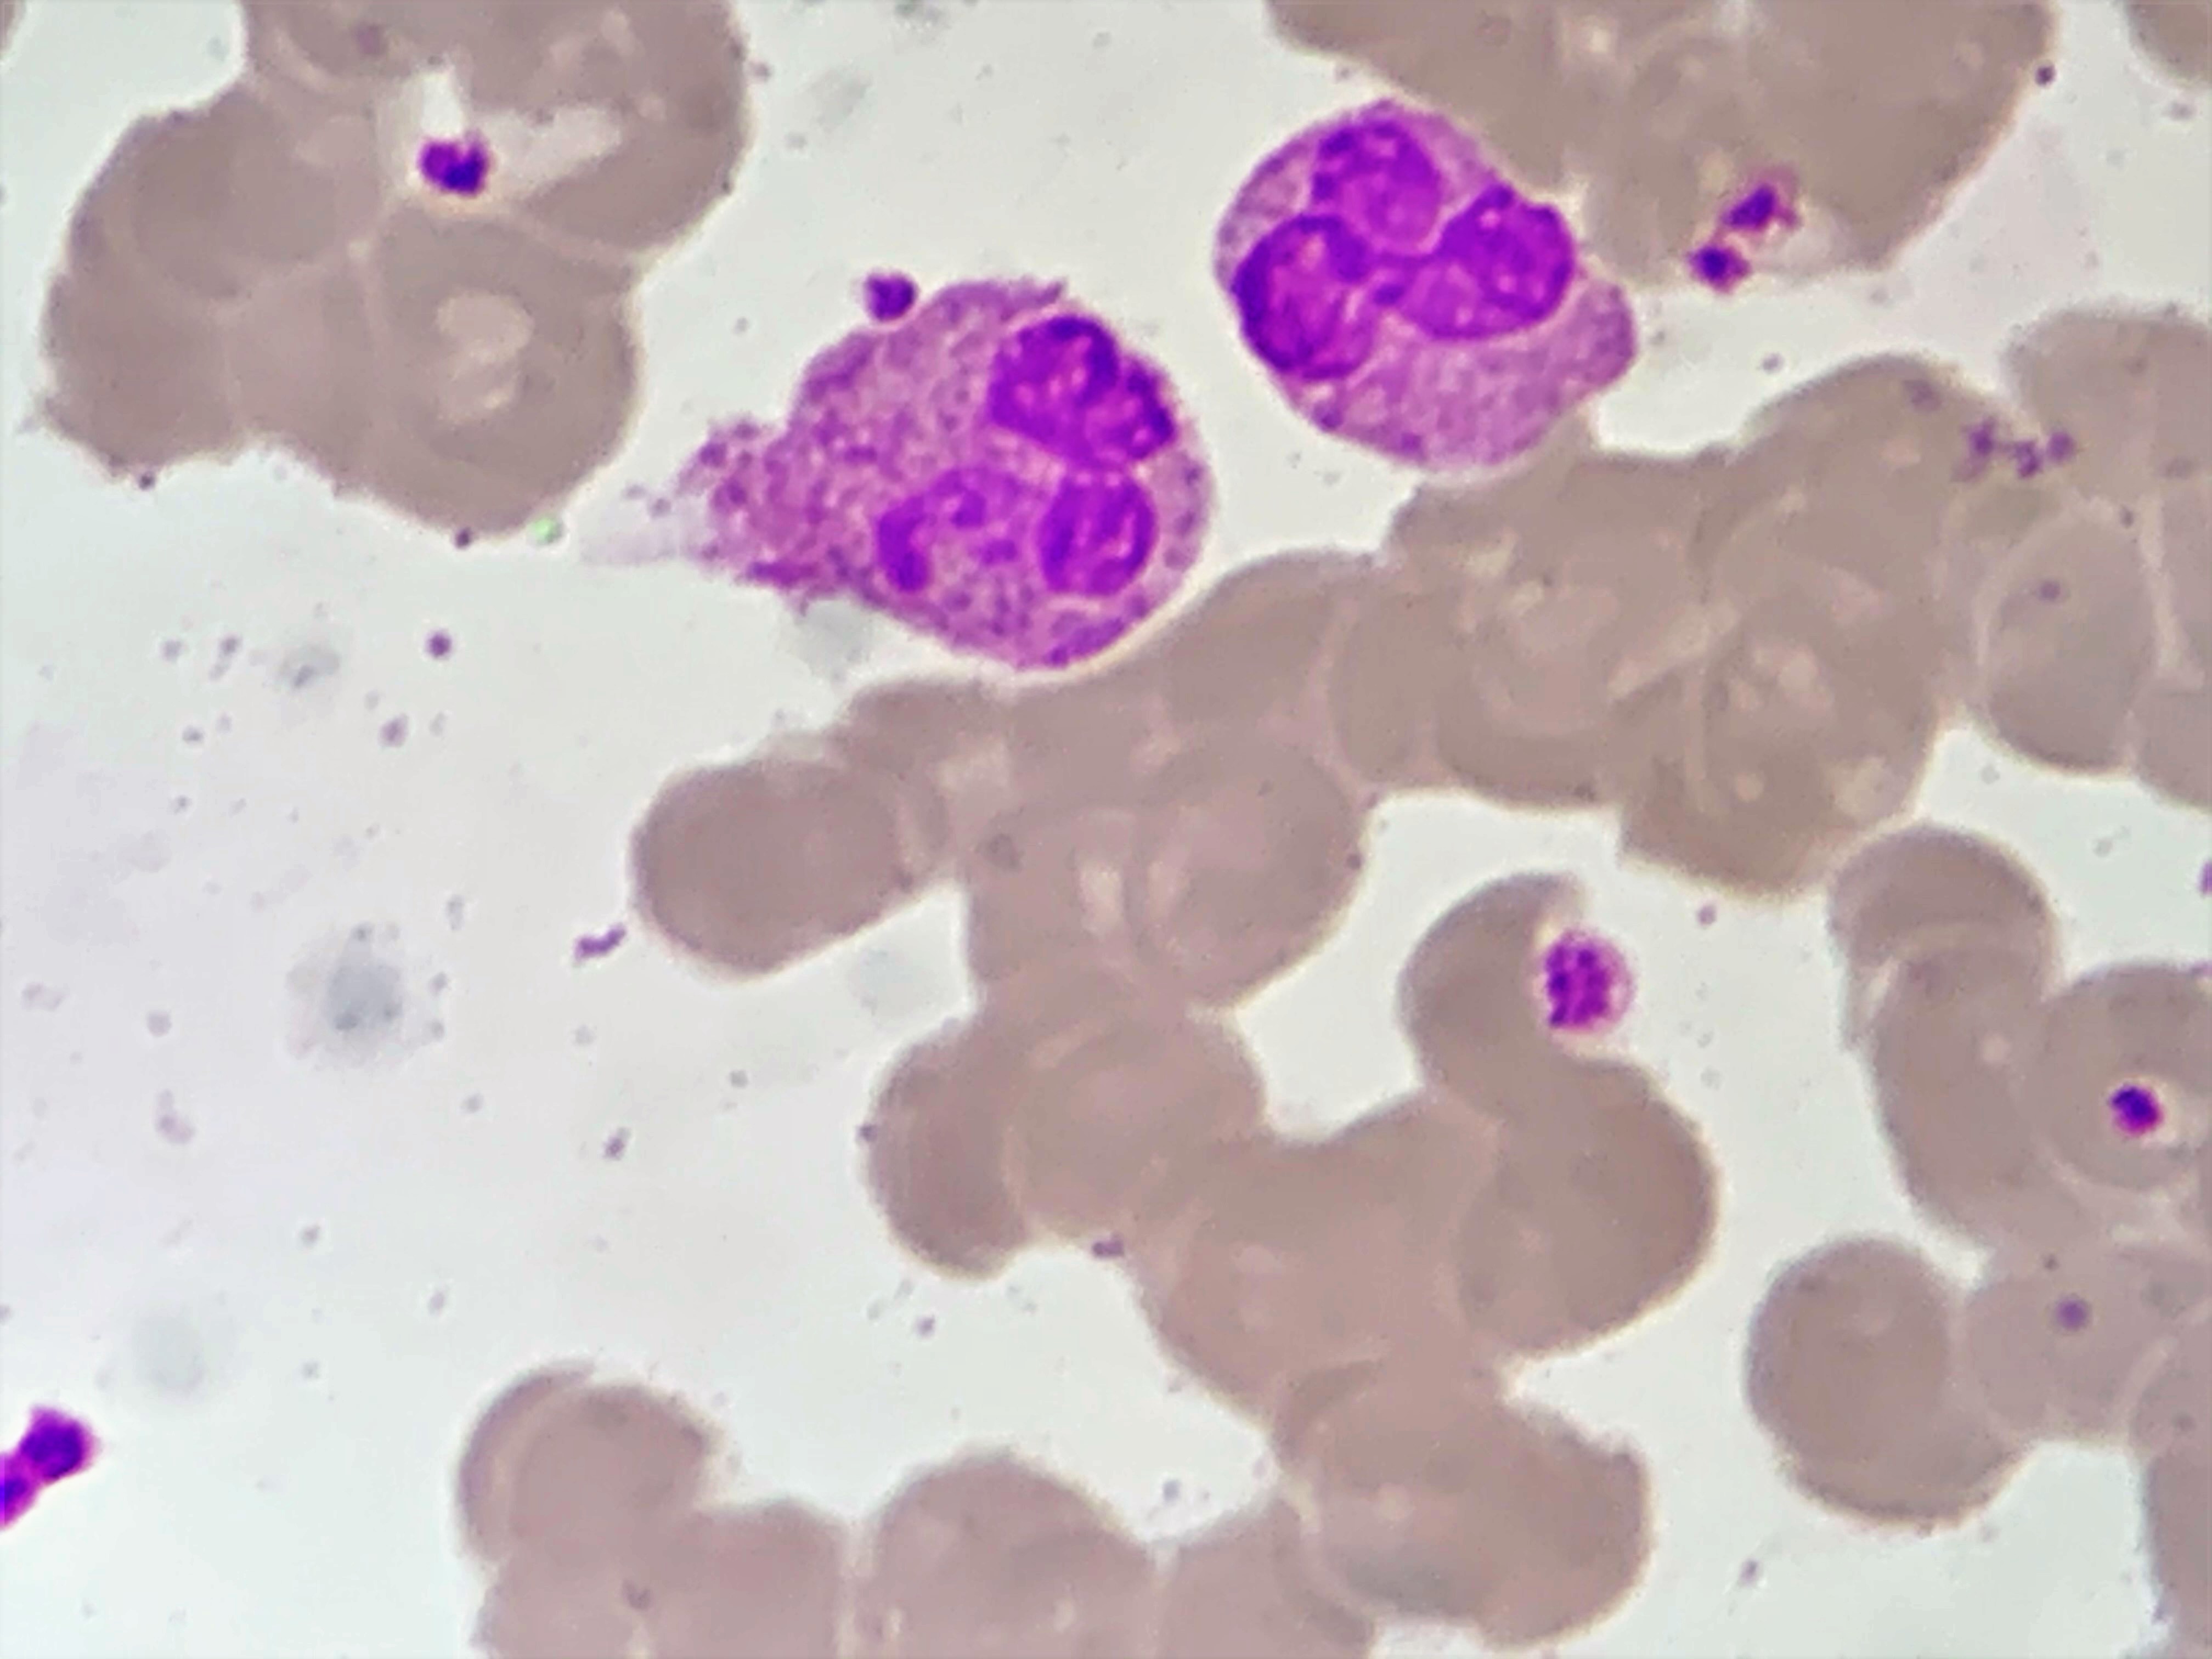
Cell type: NEUTROPHILS